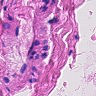
Metastatic tissue present: no